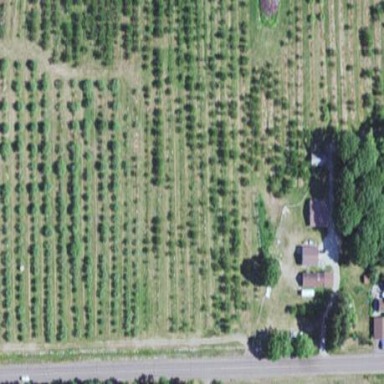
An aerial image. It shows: Orchard.